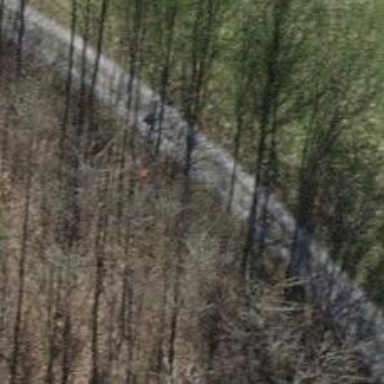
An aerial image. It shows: Orange pipeline marker.